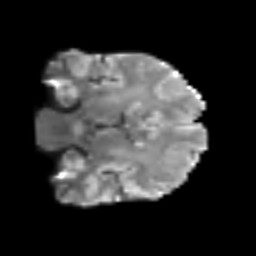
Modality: T2w
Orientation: coronal
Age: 62
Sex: male
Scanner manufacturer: siemens
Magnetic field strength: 3 T
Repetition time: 6.1 s
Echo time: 0.101 s